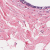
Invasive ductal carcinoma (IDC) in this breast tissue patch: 0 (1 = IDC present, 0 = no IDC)